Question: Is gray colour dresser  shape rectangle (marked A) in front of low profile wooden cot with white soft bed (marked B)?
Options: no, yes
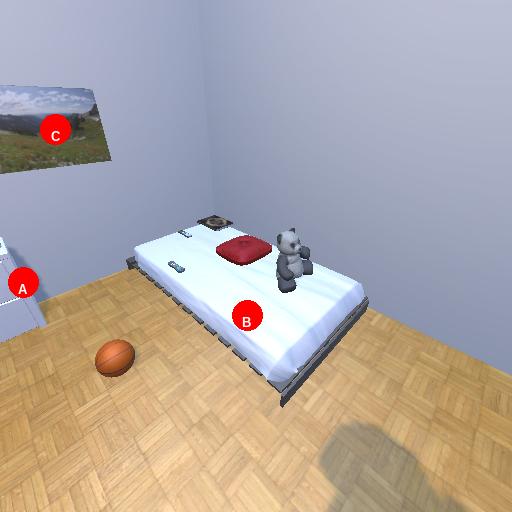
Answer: no